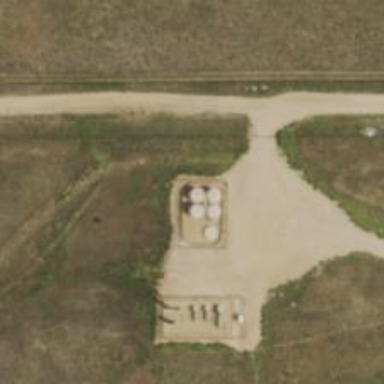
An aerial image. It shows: Storage tank that is man-made.